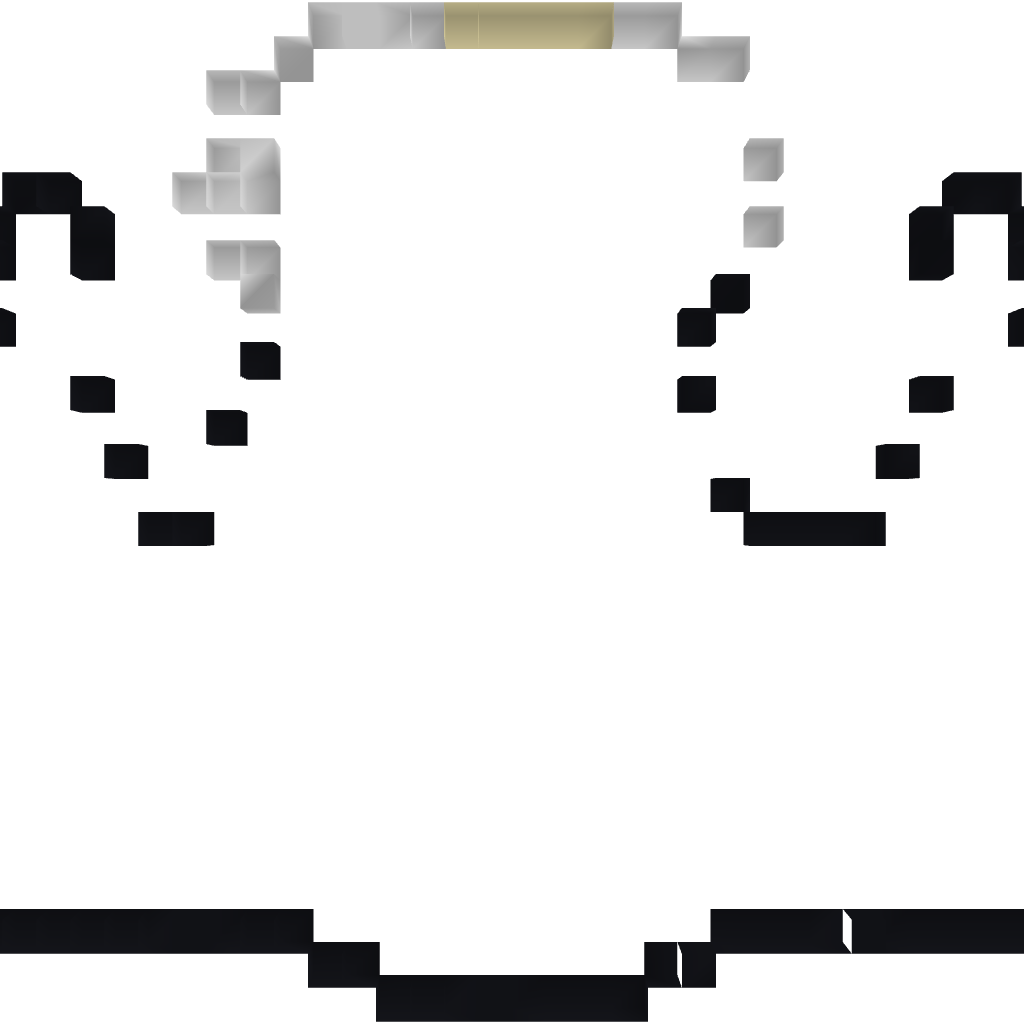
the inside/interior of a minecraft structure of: Dr Wily